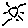
Label: sun